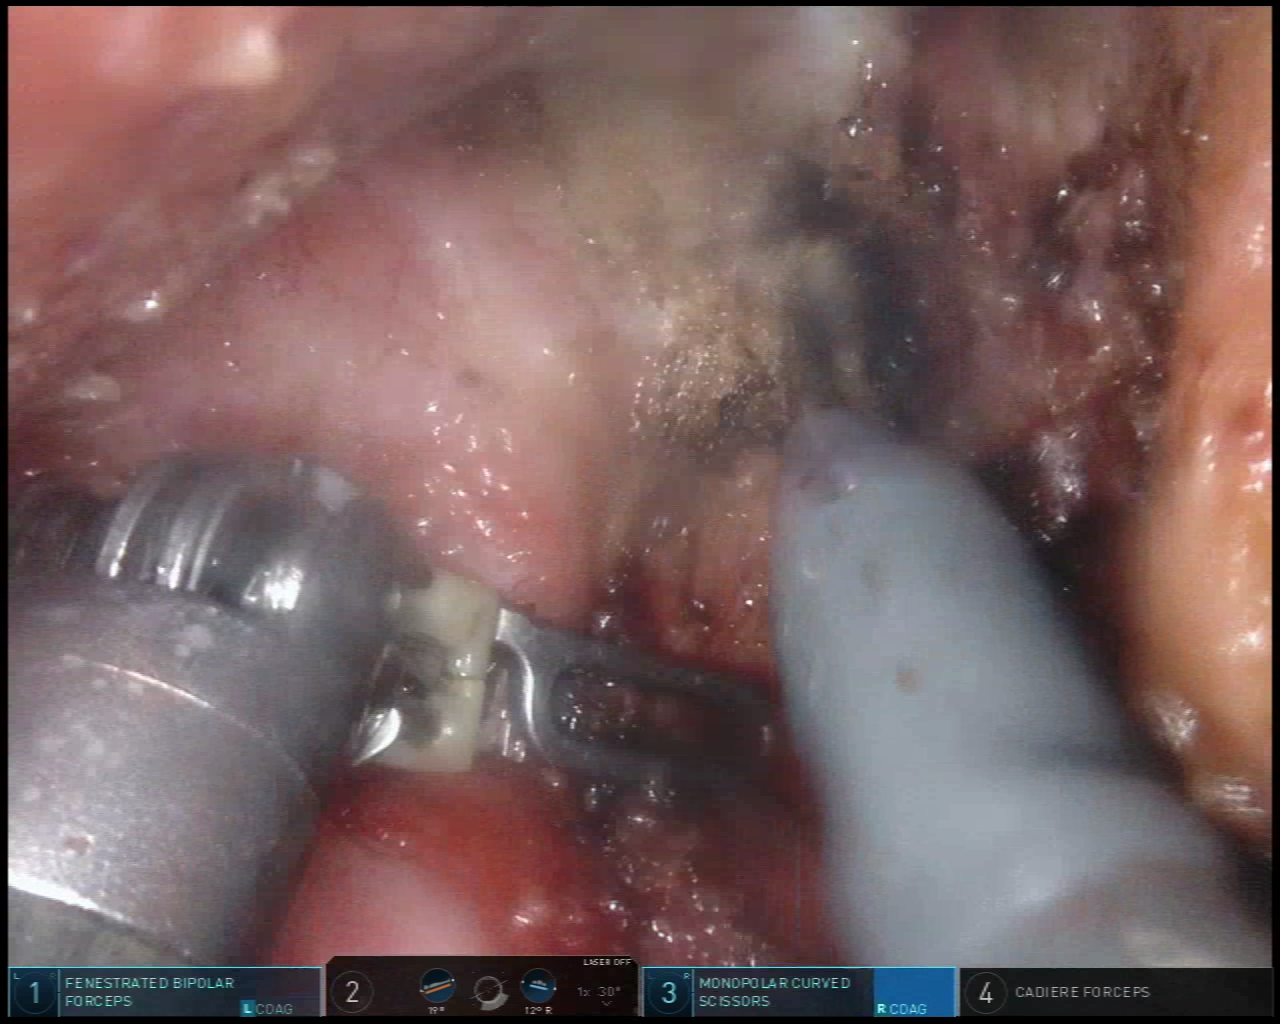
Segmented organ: vesicular_glands
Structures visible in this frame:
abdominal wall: no
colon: no
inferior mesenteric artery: no
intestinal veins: no
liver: no
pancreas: no
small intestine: no
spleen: no
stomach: no
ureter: no
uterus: no
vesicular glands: yes